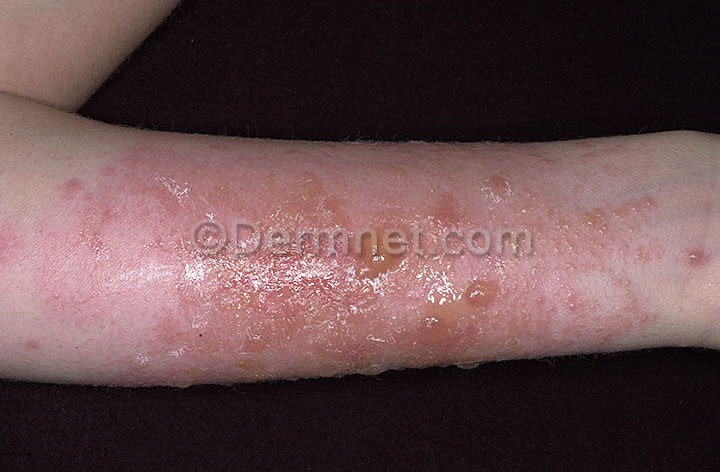
Disease: Poison Ivy Photos and other Contact Dermatitis